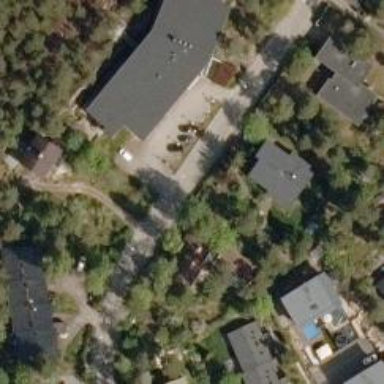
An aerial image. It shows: Nursing home building.